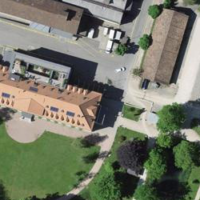
EUNIS habitat code: 53
Species observed at this site:
Fagus sylvatica